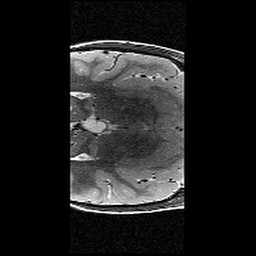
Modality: T2w
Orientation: axial
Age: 9
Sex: female
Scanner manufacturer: siemens
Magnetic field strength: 3 T
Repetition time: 9.23 s
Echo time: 0.067 s